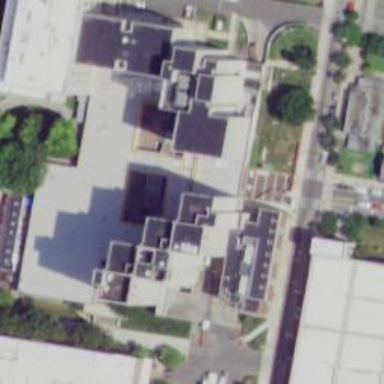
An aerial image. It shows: Part of building.